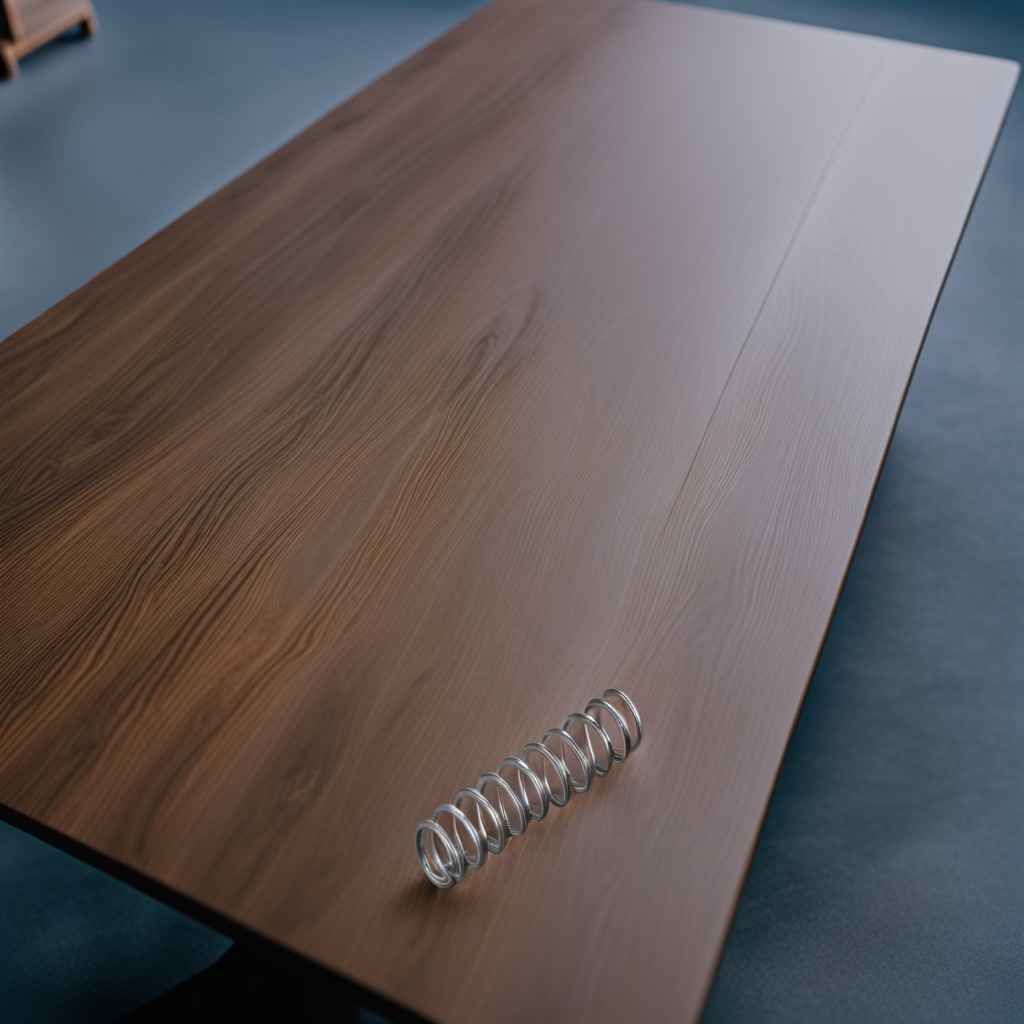
A coiled metal spring lies on the old table.